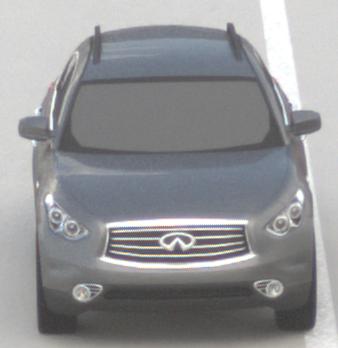
Make: Infiniti
Model: FX 37
Detailed model: FX (S51)
Model produced from: 2012/07
Model produced until: 2013/10
Doors: 5
Color: gray
Road condition: dry road
Daytime: morning or afternoon
Contrast: low contrast